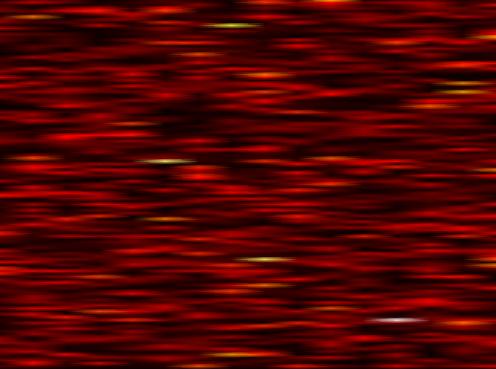
Label: UFMC